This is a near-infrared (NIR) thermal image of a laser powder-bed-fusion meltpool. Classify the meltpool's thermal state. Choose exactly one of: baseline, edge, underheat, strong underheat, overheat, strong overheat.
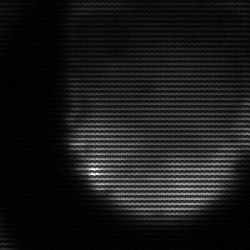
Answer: edge